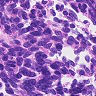
Metastatic tissue present: no